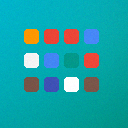
Screen state: on